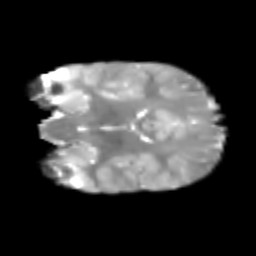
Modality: T2w
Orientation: coronal
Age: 6
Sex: female
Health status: healthy